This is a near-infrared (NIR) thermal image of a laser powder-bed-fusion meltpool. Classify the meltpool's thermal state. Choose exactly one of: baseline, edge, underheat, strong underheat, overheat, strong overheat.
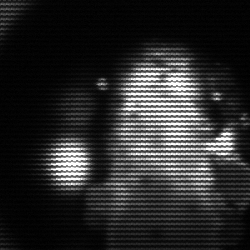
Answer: strong underheat